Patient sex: F
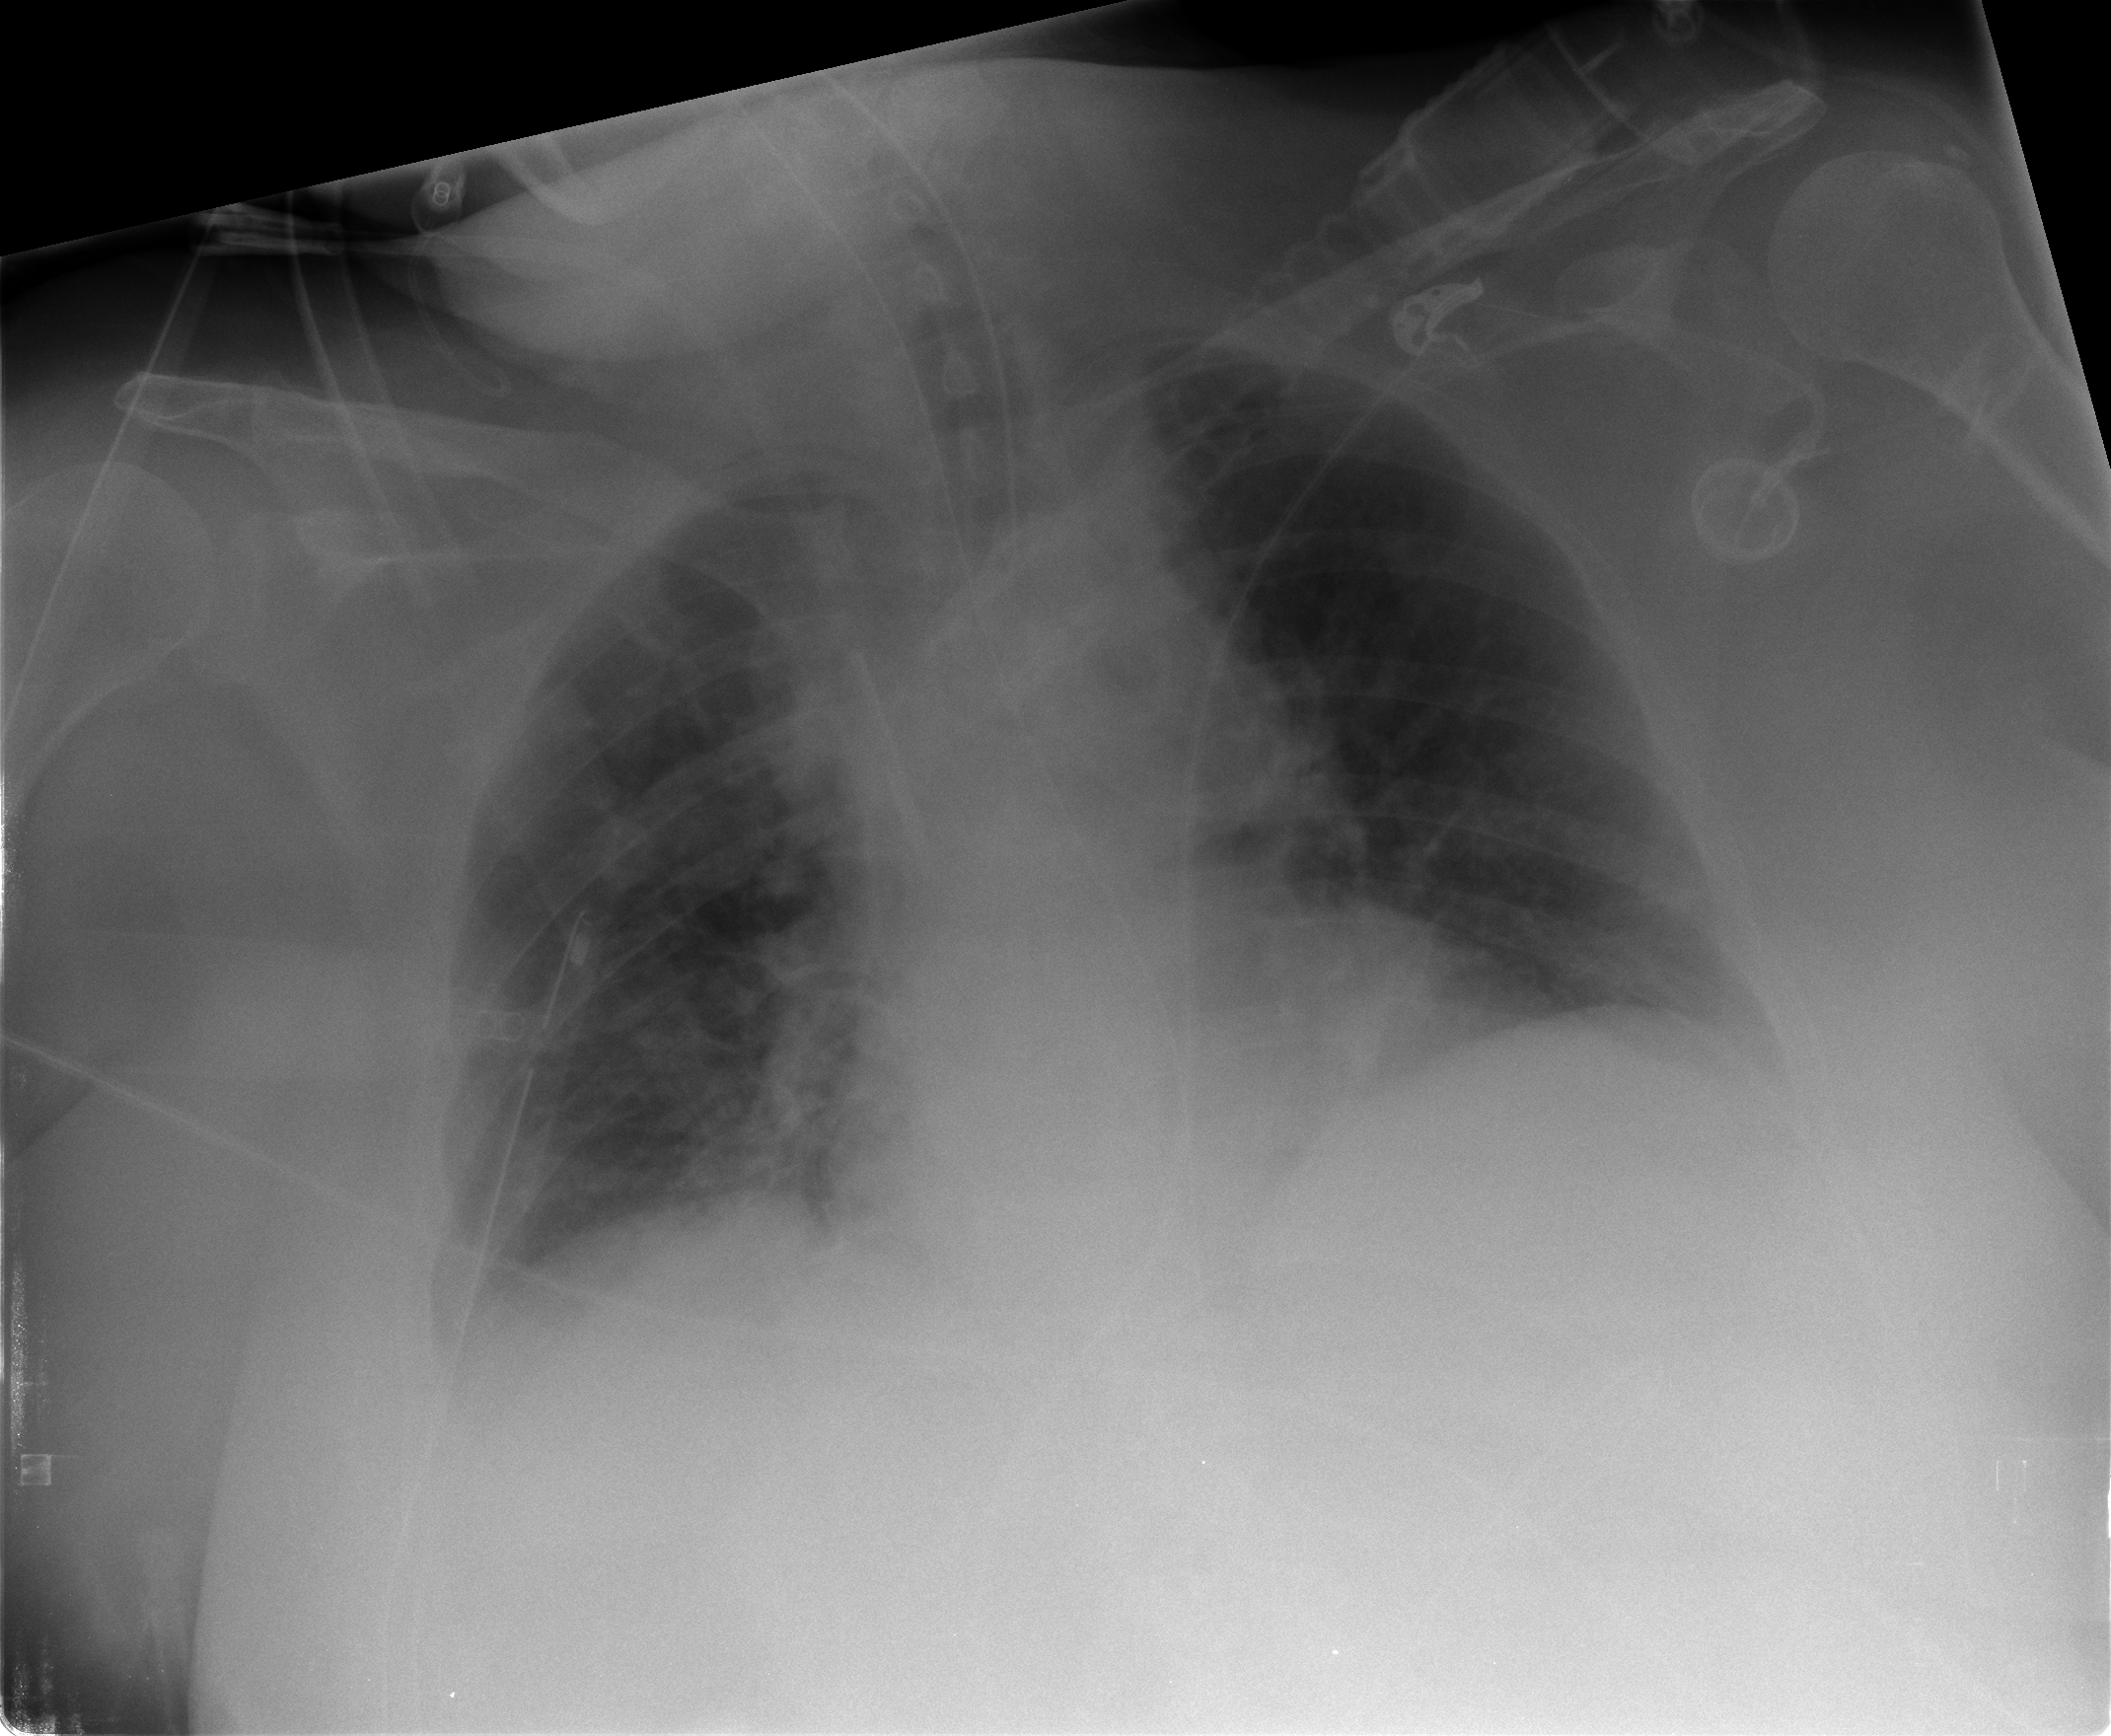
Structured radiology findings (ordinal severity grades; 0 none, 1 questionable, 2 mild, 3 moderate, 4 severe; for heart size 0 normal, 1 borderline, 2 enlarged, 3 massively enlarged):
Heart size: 1
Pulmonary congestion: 2
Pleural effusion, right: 1
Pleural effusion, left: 0
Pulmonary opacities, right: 0
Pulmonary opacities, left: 2
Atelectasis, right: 2
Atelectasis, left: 2